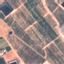
Land use / land cover: PermanentCrop